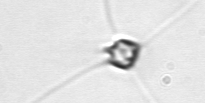
Label: Chaetoceros_didymus